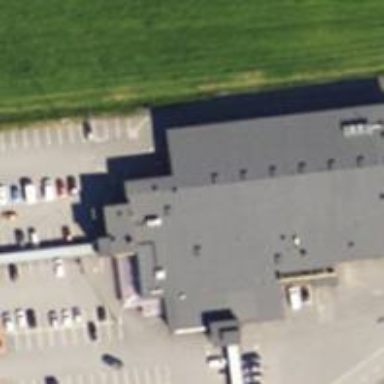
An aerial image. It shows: Supermarket.